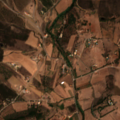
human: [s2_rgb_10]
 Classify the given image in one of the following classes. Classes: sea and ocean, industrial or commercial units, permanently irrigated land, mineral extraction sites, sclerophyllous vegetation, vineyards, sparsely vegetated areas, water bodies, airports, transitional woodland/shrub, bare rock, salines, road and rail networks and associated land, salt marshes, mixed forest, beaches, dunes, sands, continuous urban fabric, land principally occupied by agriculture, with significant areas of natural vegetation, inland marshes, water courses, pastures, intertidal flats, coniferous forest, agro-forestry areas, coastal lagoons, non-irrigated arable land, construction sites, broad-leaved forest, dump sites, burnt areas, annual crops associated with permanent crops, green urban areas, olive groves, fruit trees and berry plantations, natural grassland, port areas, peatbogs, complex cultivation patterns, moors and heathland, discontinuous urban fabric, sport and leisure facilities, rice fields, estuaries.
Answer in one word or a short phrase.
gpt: non-irrigated arable land, permanently irrigated land, annual crops associated with permanent crops, complex cultivation patterns, land principally occupied by agriculture, with significant areas of natural vegetation, sclerophyllous vegetation, transitional woodland/shrub